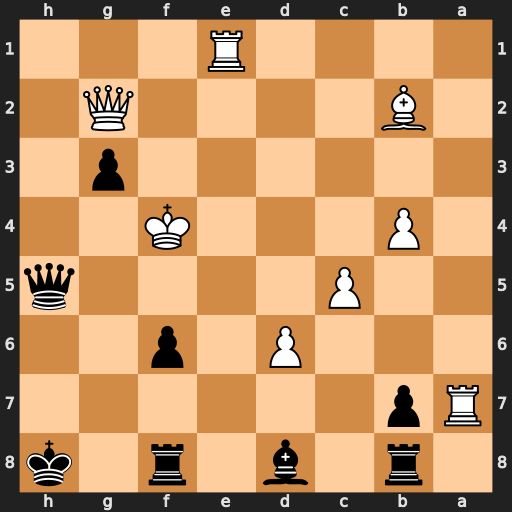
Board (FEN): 1r1b1r1k/Rp6/3P1p2/2P4q/1P3K2/6p1/1B4Q1/4R3
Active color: b
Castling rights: -
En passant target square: -
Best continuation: Qg5+ Kf3 Qf5+ Ke2 Re8+ Kd2 Rxe1 Kxe1 Qb1+ Ke2 Qxb2+